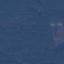
Label: Forest